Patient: sex M, age 64
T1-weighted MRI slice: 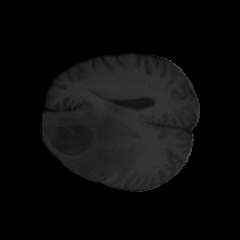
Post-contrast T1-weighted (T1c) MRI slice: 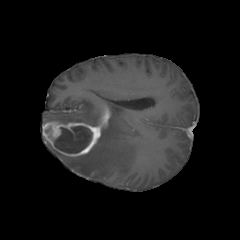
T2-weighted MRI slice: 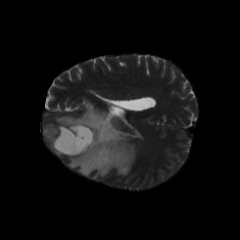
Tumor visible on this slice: yes
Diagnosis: Astrocytoma, IDH-mutant
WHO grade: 3